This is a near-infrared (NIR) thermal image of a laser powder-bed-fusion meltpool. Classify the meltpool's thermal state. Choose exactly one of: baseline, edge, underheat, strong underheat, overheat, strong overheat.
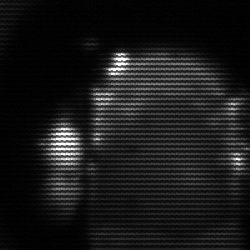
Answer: baseline